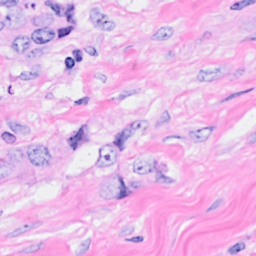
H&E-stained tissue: Breast